Question: I need to figure out the reason for this error while installing an application on iOS devices. Here what error says while installation :

I don't have any expertise on iOS development. Please explain the issue and resolution if can. Thanks in advance.
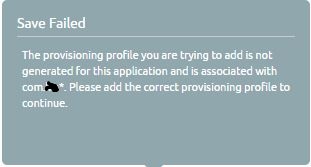
Answer: Please follow the below steps:
1.Go to Project setting.In left panel see there is Targets.
2.Clicked on (your Project name)Tests.
3.Go to Info. There assign the proper Bundle identifier.
4.Go to build setting->Code Signing
5.Here set the Code Signing Identity and Provision Profile (Make Sure you select correct provision profile)
6.Clean the Build.